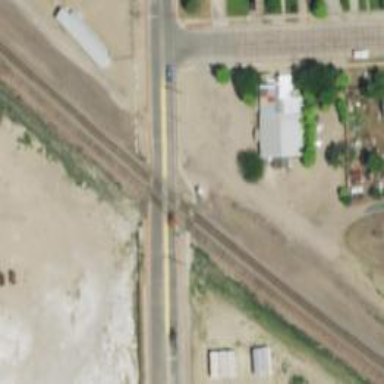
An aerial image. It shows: Level crossing along the railway.